Question: My Code
{
'''
var textarea='@Html.TextAreaFor(m=>m.Content)'
$('#boxPhanThuong').append(textarea);
'''
}
In console I had:

I don't know how to fix it. Html.textboxbor or dropdownlistfor is fine but Html.textareafor is not.
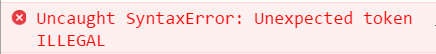
Answer: The output from 'Html.TextAreaFor(m=>m.Content)' given to the browser likely includes line breaks.
Simple example:
'''
var textarea='<textarea id="Content">
</textarea>';
'''
And, in JavaScript, string literals don't allow line breaks to be included verbatim. They have to be escaped, which Razor isn't going to do for you.
---
You can however take advantage of JavaScript and JSON's similarities, along with <URL>, to output the markup so JavaScript understands it. Though, this requires additional setup:
'''
var textarea=@Html.Raw(Json.Encode(Html.TextAreaFor(m => m.Content).ToHtmlString()));
'''
The other additions are:
- <URL>''&quot;&lt;textarea ...''<script>'
For the simple example, the result of this would be:
'''
var textarea="<textarea id="Content">
</textarea>";
'''